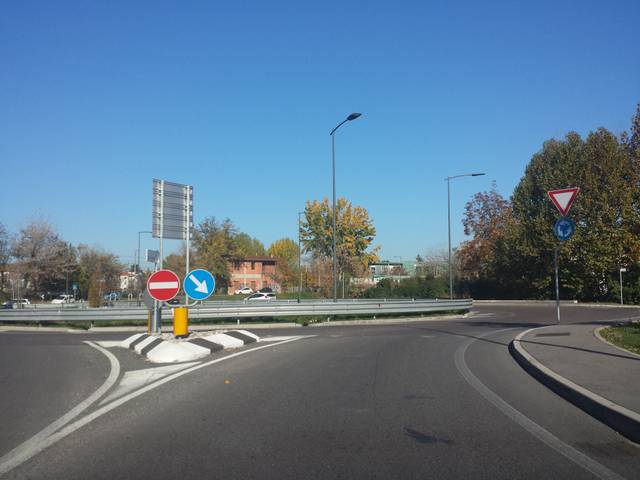
Region: Italy
Coordinates: 45.541, 11.559